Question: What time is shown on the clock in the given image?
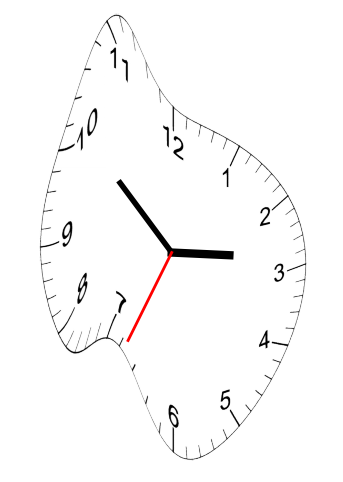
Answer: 02:51:34